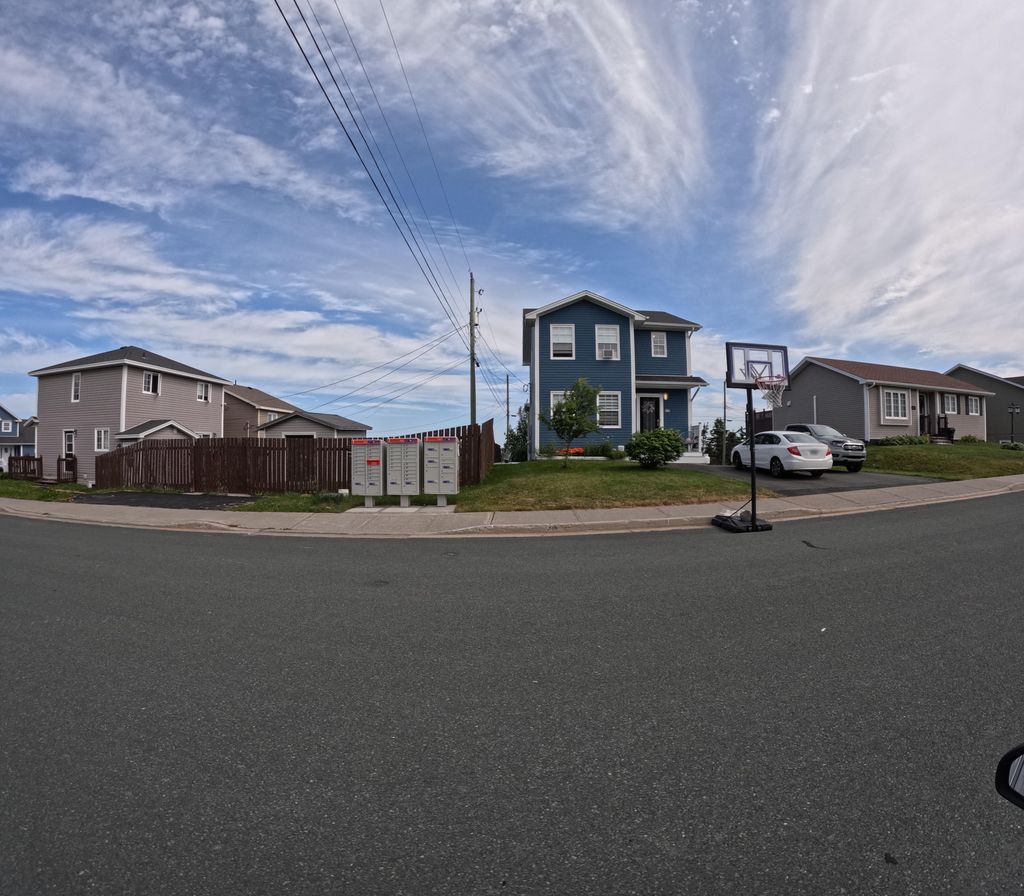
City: st_johns